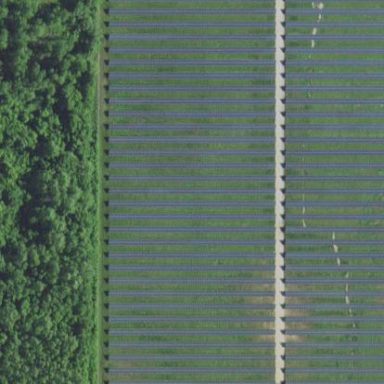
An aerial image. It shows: Solar power plant enclosed by fence. The plant generates electricity using photovoltaic technology.